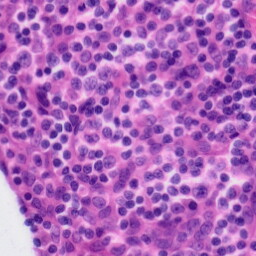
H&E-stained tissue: Tonsil